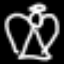
Label: angel